Brain MRI, modality: hrT2
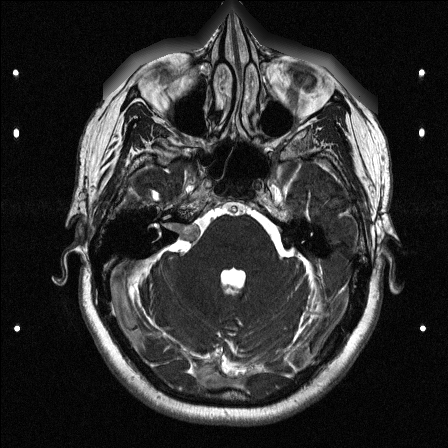